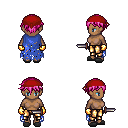
a pixel art fantasy rpg character, female body template, human, dark skin, blue tattered cape, gold greaves, pink short bangs hairstyle, red bandana, gold gloves, gray slippers, dagger, four views (front, back, left, right), 2x2 character sprite sheet, small pixel art, hard edges, no anti-aliasing